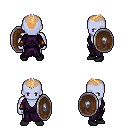
a pixel art fantasy rpg character, male body template, dark elf, purple skin, purple robe, red pants, light blonde short mohawk hairstyle, cloth bracers, black shoes, shield, four views (front, back, left, right), 2x2 character sprite sheet, small pixel art, hard edges, no anti-aliasing